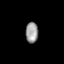
Tissue: prostate
Cell type: Endothelial cells
Senescence score: 0.7283
Nuclear area (px): 254
Mean DAPI intensity: 154.445